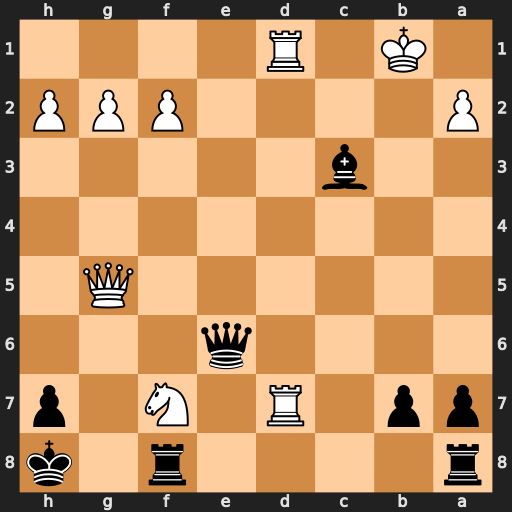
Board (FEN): r4r1k/pp1R1N1p/4q3/6Q1/8/2b5/P4PPP/1K1R4
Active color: b
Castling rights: -
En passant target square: -
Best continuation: Rxf7 Rxf7 Qxf7 Rd8+ Rxd8